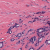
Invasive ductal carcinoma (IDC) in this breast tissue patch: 1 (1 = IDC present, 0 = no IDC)